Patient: sex F, age 70
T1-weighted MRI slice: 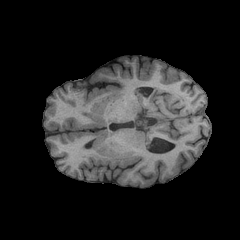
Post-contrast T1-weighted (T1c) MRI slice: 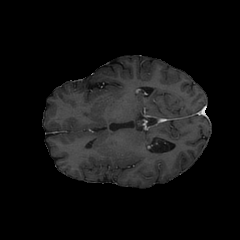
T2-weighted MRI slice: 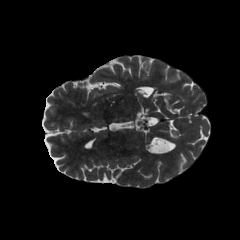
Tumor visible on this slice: no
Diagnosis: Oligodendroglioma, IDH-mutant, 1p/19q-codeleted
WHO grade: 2